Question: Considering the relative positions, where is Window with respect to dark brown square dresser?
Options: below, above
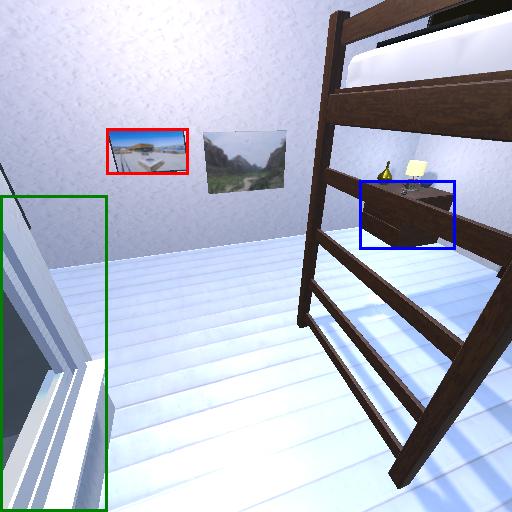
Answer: below